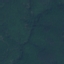
Land use / land cover class: Forest